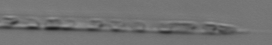
Label: Rhizosolenia